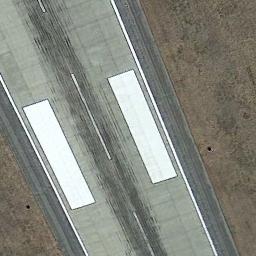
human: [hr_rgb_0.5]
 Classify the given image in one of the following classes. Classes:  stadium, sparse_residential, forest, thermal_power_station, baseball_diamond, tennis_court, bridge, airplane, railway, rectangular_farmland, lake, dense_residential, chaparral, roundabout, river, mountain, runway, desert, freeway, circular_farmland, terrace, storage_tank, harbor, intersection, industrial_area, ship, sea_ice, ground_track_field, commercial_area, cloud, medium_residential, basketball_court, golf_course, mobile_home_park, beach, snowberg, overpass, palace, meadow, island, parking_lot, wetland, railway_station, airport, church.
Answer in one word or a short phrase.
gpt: runway